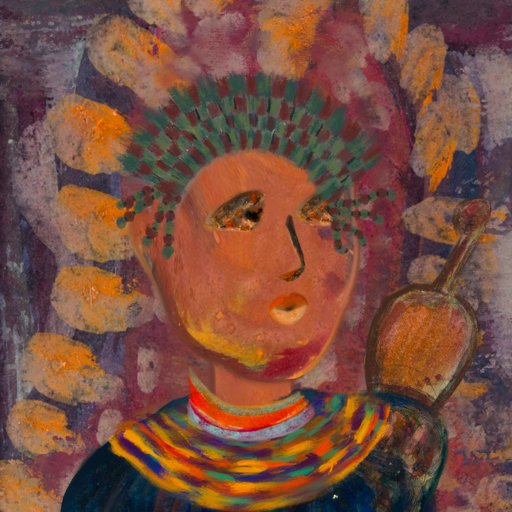
Background: Doll, Head And Neck Side: Mother_And_Son_Son, Face Side: Gypsy_Queen, Bust: Pipe, Hair Side: Blank, Head Accessory: After_Raid_Crown, Second Necklace: An_Impression_2, Necklace: Sisters, Baby: Blank